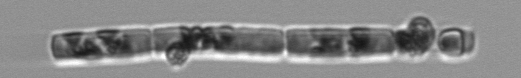
Label: Guinardia_delicatula